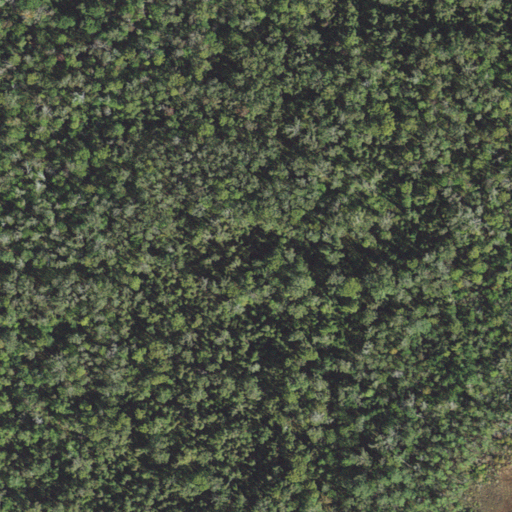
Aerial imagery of island in North Carolina named Great Island containing woody wetlands, herbaceous wetlands, and open water